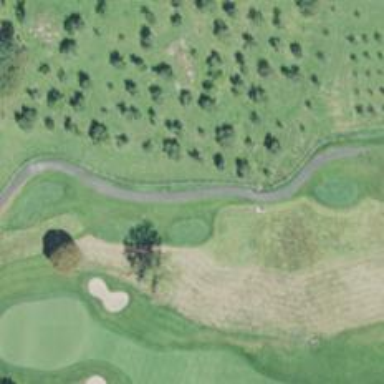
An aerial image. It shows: Service road designated as golf cart path.